Question: Using Worklight 6.2.0.0.
I'm trying to consume one of our corporate web services via Worklight's HTTP Adapter. I have the WSDL for the web service, and I used the "Discover Backend Services" tool to generate the adapter JavaScript and XML.
The web service has 2 input parameters and 3 output parameters, all strings.
When I come to invoke the procedure on the client, I'm doing this:
'''
var invocationData = {
adapter : 'messageHandlerAdapter',
procedure : 'messageHandlerService_messageHandler',
parameters : ['a','b']
};
var invocationOptions = {
onSuccess : messageHandlerSuccess,
onFailure : messageHandlerFailure
};
WL.Client.invokeProcedure(invocationData,invocationOptions);
'''
You can see the dummy parameters in the invocationData array. Running this results in the following error:
> java.lang.String cannot be cast to org.mozilla.javascript.Scriptable
If I remove the parameters, I don't get an error and the web service call appears to be successful, but I don't get any response (obviously).
A search on the forums led me to this:
<URL>
Which is along the same lines, and the response was that there might be an invalid JSON object somewhere. However, all I've done is used the auto-generated adapter code and called it.
I'm very new to Worklight, so any advice is gratefully received!
WSDL:
'''
<?xml version="1.0" encoding="UTF-8"?>
<wsdl:definitions name="messageHandler" targetNamespace="urn:messageHandler" xmlns:tns="urn:messageHandler" xmlns:S2="urn:messageHandler:messageHandler" xmlns:soapenc="http://schemas.xmlsoap.org/soap/encoding/" xmlns:xsd="http://www.w3.org/2001/XMLSchema" xmlns:soap="http://schemas.xmlsoap.org/wsdl/soap/" xmlns:wsdl="http://schemas.xmlsoap.org/wsdl/" xmlns:S1="urn:soap-fault:details" xmlns="http://schemas.xmlsoap.org/wsdl/">
<wsdl:documentation>EncodingType=DOC_LITERAL, WSA_Product=10.1A - N/A</wsdl:documentation>
<wsdl:types>
<schema elementFormDefault="unqualified" targetNamespace="urn:soap-fault:details" xmlns="http://www.w3.org/2001/XMLSchema"><element name="FaultDetail"><complexType><sequence><element name="errorMessage" type="xsd:string"/><element name="requestID" type="xsd:string"/></sequence></complexType></element></schema>
<schema elementFormDefault="qualified" targetNamespace="urn:messageHandler:messageHandler" xmlns="http://www.w3.org/2001/XMLSchema"><element name="messageHandler"><complexType><sequence><element name="ipMessageParams" nillable="true" type="xsd:string"/><element name="ipMessageData" nillable="true" type="xsd:string"/></sequence></complexType></element><element name="messageHandlerResponse"><complexType><sequence><element name="result" nillable="true" type="xsd:string"/><element name="opMessageResponse" nillable="true" type="xsd:string"/><element name="opMessageData" nillable="true" type="xsd:string"/></sequence></complexType></element></schema>
</wsdl:types>
<wsdl:message name="messageHandler_messageHandlerResponse">
<wsdl:part name="parameters" element="S2:messageHandlerResponse"/>
</wsdl:message>
<wsdl:message name="FaultDetailMessage">
<wsdl:part name="FaultDetail" element="S1:FaultDetail"/>
</wsdl:message>
<wsdl:message name="messageHandler_messageHandler">
<wsdl:part name="parameters" element="S2:messageHandler"/>
</wsdl:message>
<wsdl:portType name="messageHandlerObj">
<wsdl:operation name="messageHandler">
<wsdl:input message="tns:messageHandler_messageHandler"/>
<wsdl:output message="tns:messageHandler_messageHandlerResponse"/>
<wsdl:fault name="messageHandlerFault" message="tns:FaultDetailMessage"/>
</wsdl:operation>
</wsdl:portType>
<wsdl:binding name="messageHandlerObj" type="tns:messageHandlerObj">
<soap:binding style="document" transport="http://schemas.xmlsoap.org/soap/http"/>
<wsdl:operation name="messageHandler">
<soap:operation soapAction="" style="document"/>
<wsdl:input>
<soap:body use="literal"/>
</wsdl:input>
<wsdl:output>
<soap:body use="literal"/>
</wsdl:output>
<wsdl:fault name="messageHandlerFault">
<soap:fault name="messageHandlerFault" use="literal"/>
</wsdl:fault>
</wsdl:operation>
</wsdl:binding>
<wsdl:service name="messageHandlerService">
<wsdl:port name="messageHandlerObj" binding="tns:messageHandlerObj">
<documentation></documentation>
<soap:address location="redacted"/>
</wsdl:port>
</wsdl:service>
</wsdl:definitions>
'''
Here is a link to a pic of the Service description in Project Explorer.

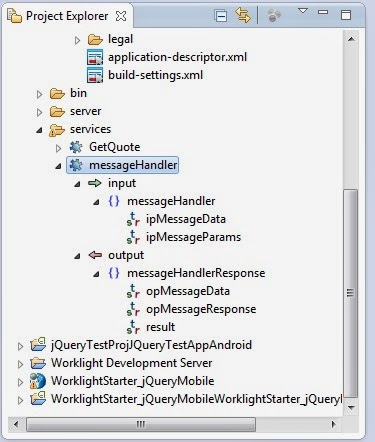
Answer: Generally we pass XML to SOAP based web services. With the case to worklight we have to convert XML to JSON and pass it to adapter. Considering your input SOAP is like
'''
<a>
<b>value1</b>
<c>value2</c>
</a>
'''
Your JSON for above XML would be
'''
params= {
a:{
b:value1,
c:value2
}
}
'''
So u will have to pass above JSON as parameter
'''
headers={
"SOAPAction": "YOUR ACTION NAME"
}
'''
And so your adapter call will look like this,
'''
var invocationData = {
adapter : 'messageHandlerAdapter',
procedure : 'messageHandlerService_messageHandler',
parameters : [params,headers]
};
var invocationOptions = {
onSuccess : messageHandlerSuccess,
onFailure : messageHandlerFailure
};
WL.Client.invokeProcedure(invocationData,invocationOptions);
'''